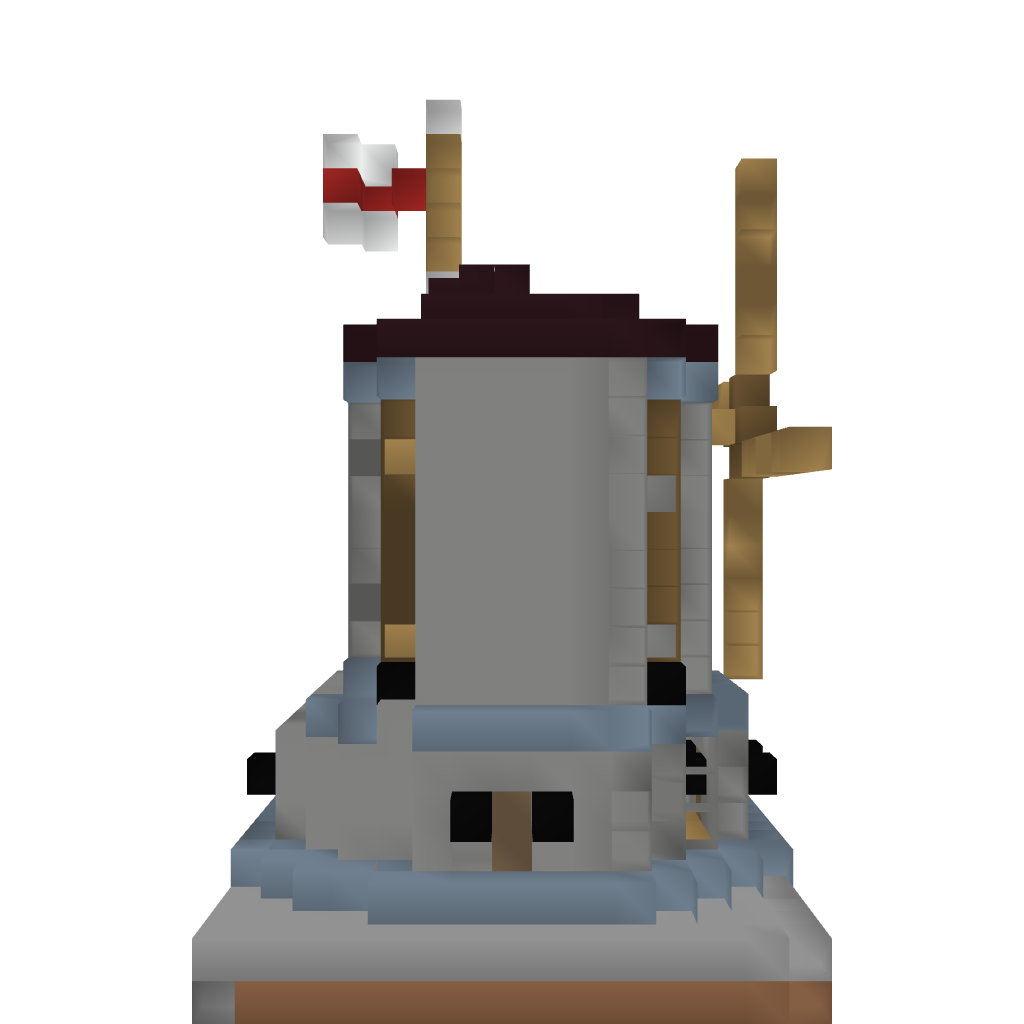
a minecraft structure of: Windmill